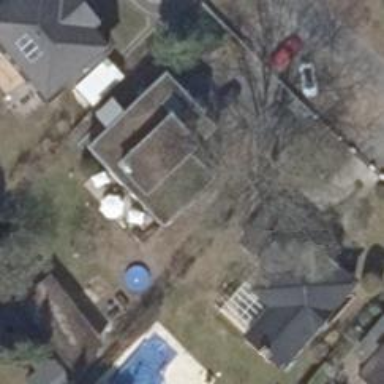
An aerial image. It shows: Hipped roof house.